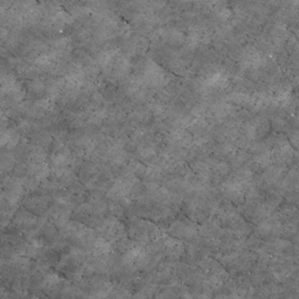
Label: non_frost